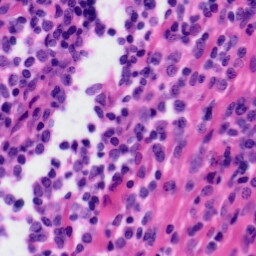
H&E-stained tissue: Tonsil